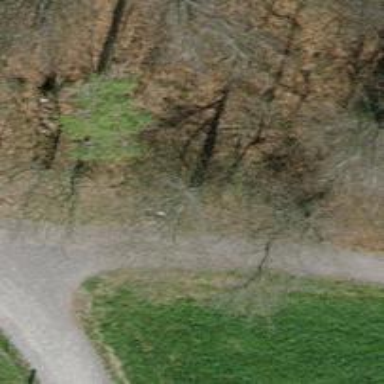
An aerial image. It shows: Brown bench in the vicinity.